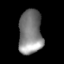
Tissue: lung
Cell type: Others
Senescence score: 0.2203
Nuclear area (px): 1019
Mean DAPI intensity: 129.468